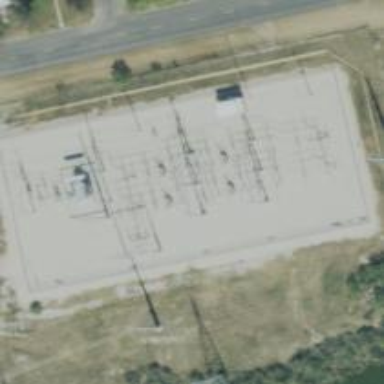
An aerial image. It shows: Power tower.